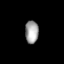
Tissue: lung
Cell type: Myeloid cells
Senescence score: 0.1851
Nuclear area (px): 297
Mean DAPI intensity: 162.263